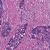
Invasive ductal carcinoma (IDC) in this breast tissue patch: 1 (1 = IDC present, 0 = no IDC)